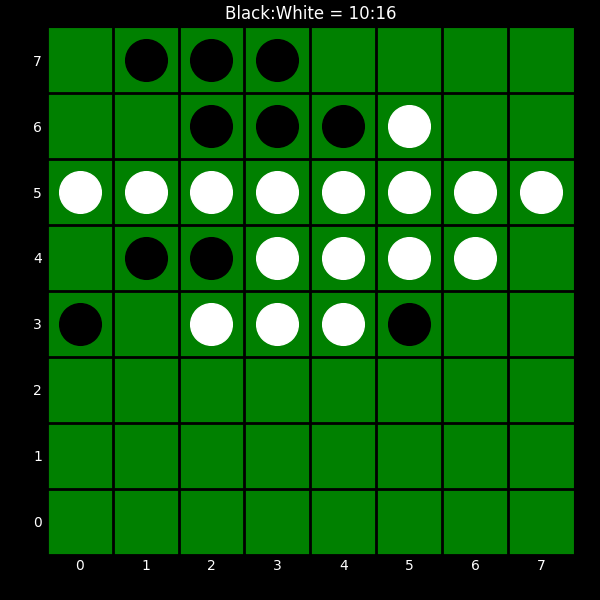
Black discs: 10
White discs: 16